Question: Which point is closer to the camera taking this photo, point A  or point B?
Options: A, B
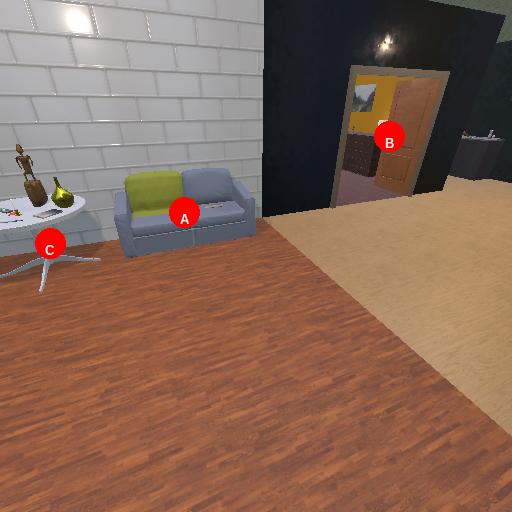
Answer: A